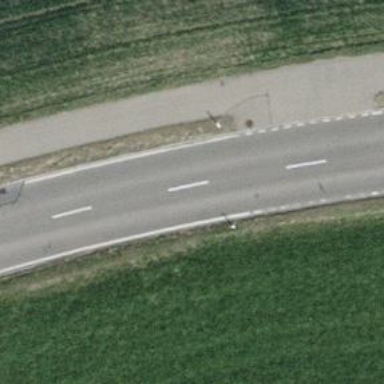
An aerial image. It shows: Tertiary road with asphalt surface.